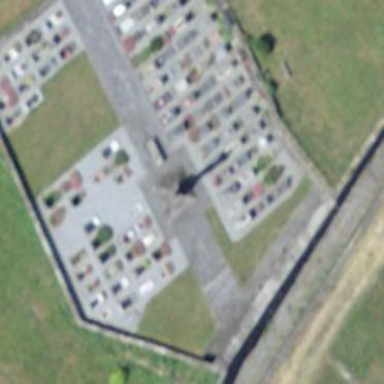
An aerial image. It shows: Cemetery.